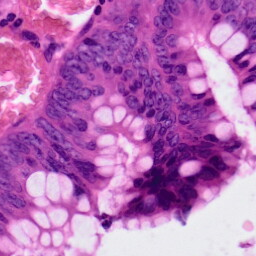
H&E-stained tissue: Colon